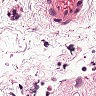
Metastatic tissue present: no